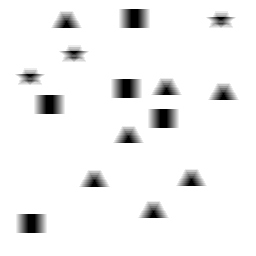
Squares: 5
Triangles: 7
Stars: 3
Total shapes: 15